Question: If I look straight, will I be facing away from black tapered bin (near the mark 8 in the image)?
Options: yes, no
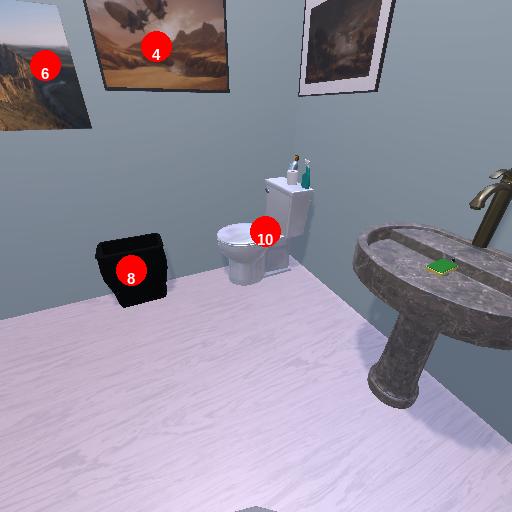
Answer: yes